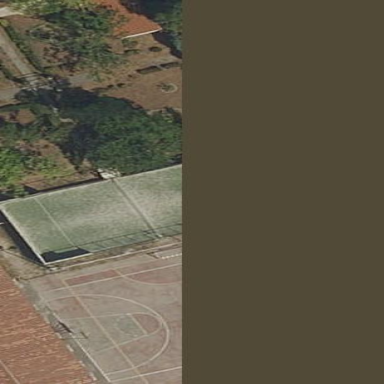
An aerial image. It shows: Basketball court on pitch.